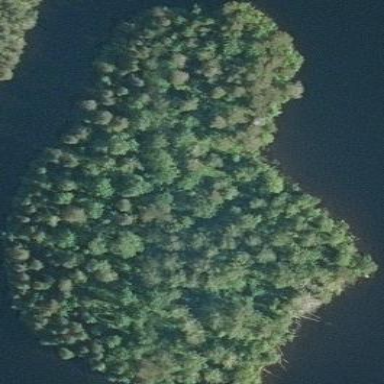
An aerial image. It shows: Islet.